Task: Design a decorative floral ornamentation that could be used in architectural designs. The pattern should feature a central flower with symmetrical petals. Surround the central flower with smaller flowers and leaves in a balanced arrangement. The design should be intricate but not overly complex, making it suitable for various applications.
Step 1614:
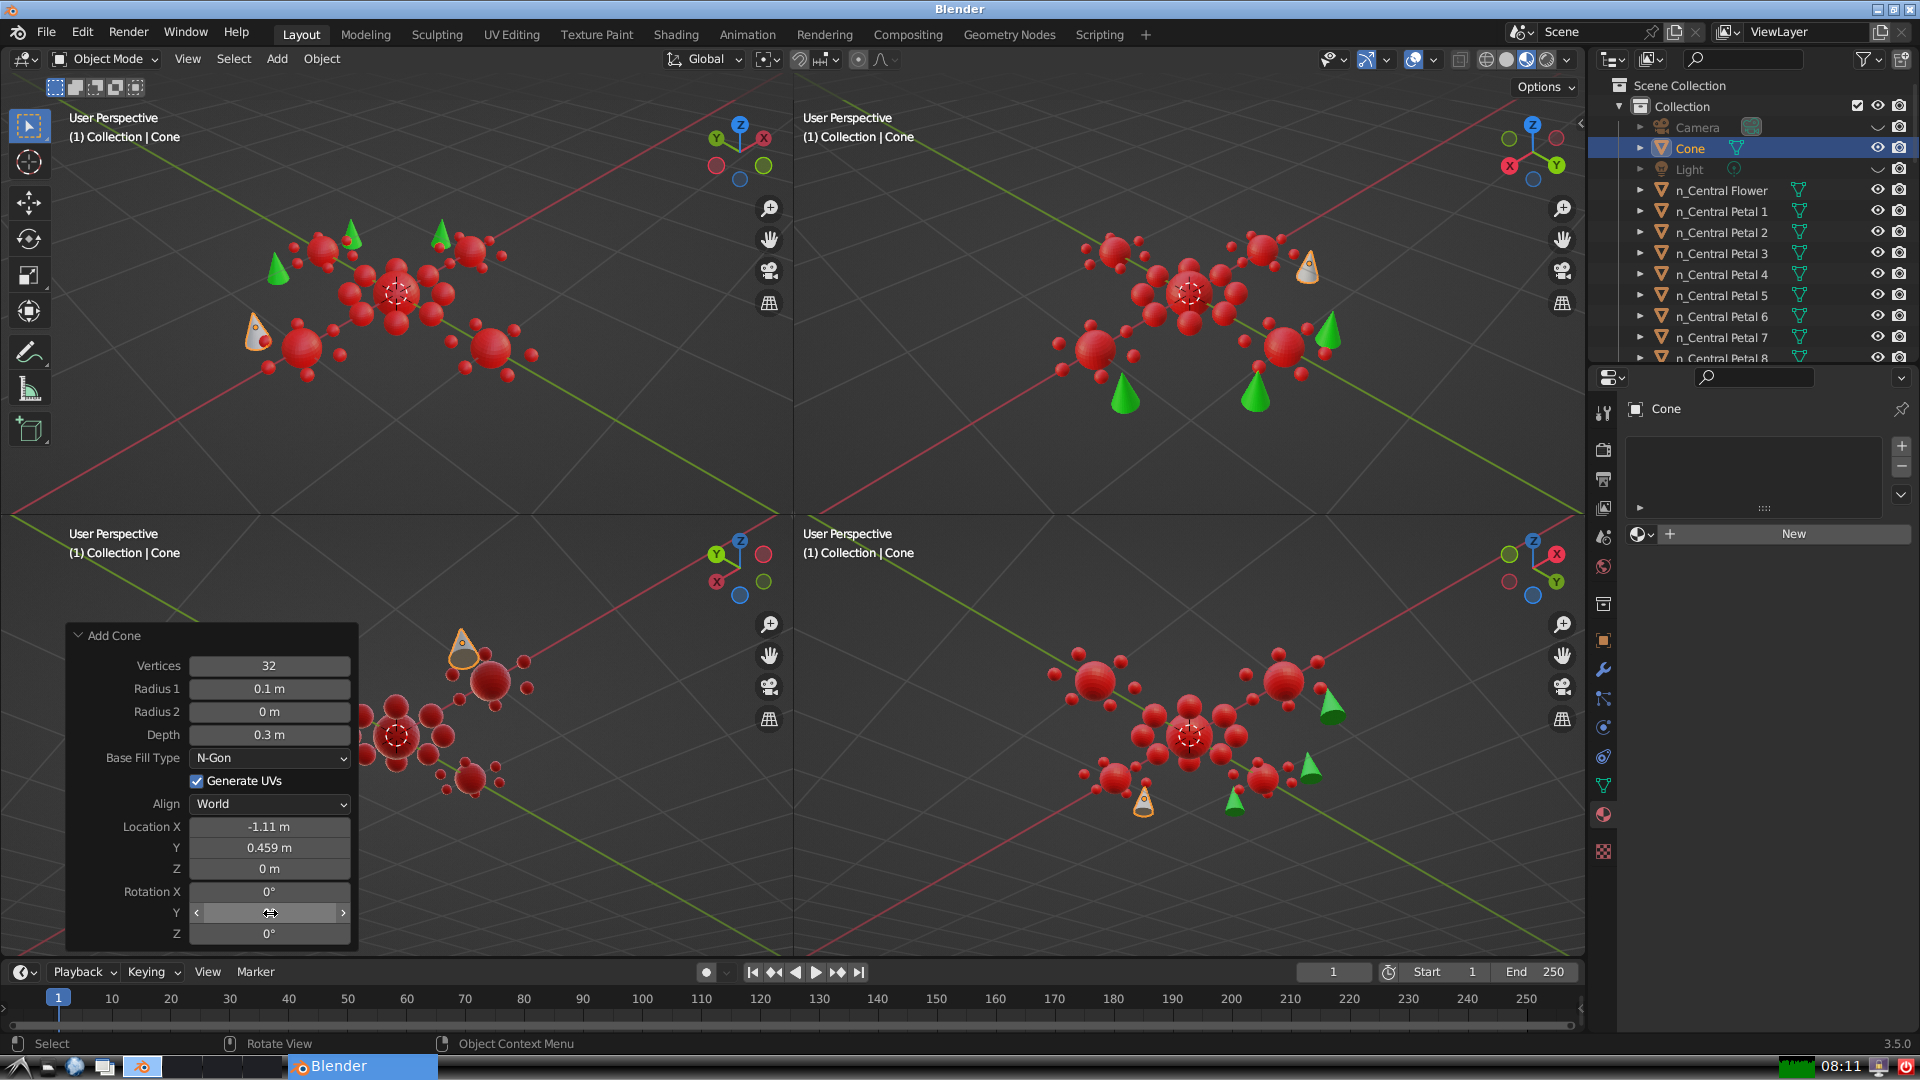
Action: click: no